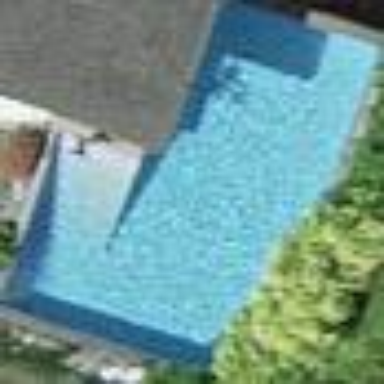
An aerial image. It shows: Outdoor swimming pool in leisure land.